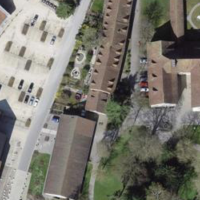
EUNIS habitat code: 54
Species observed at this site:
Aegopodium podagraria